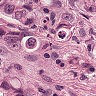
Metastatic tissue present: yes